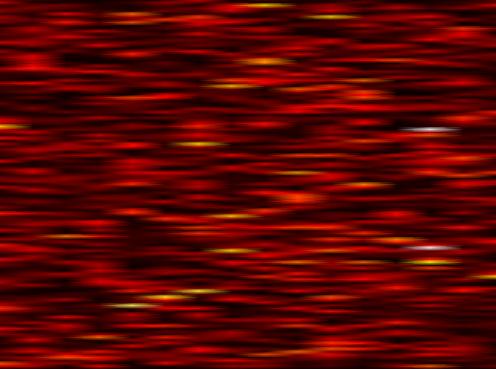
Label: WOLA